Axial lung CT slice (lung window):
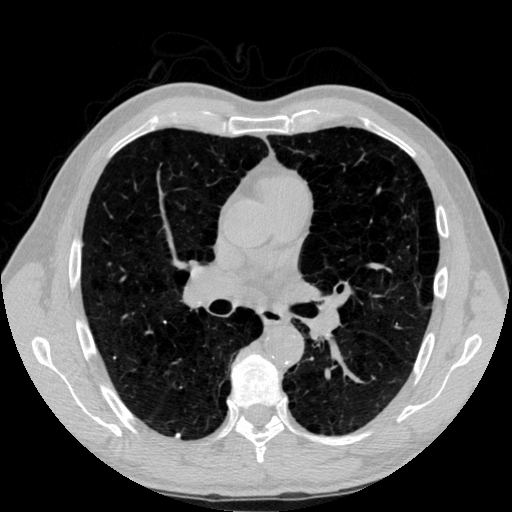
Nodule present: yes
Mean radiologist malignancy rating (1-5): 1